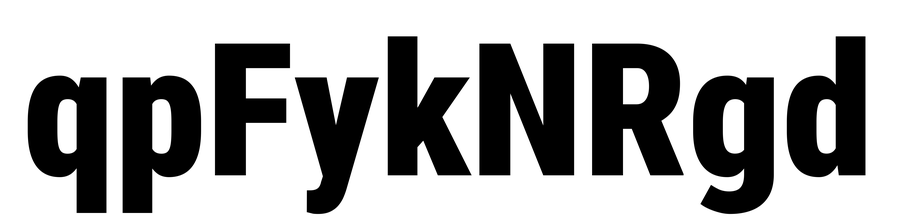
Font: Roboto_Condensed_Black